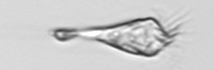
Label: Paratontonia_gracillima